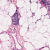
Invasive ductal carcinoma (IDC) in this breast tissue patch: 0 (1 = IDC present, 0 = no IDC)